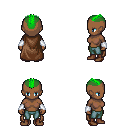
a pixel art fantasy rpg character, female body template, human, dark skin, brown cape, teal pants, green short mohawk hairstyle, white cloth bracers, brown shoes, four views (front, back, left, right), 2x2 character sprite sheet, small pixel art, hard edges, no anti-aliasing